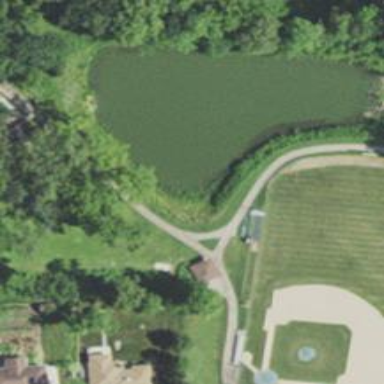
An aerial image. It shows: Disc golf hole.